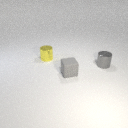
small gray rubber cube in front of small gray metal cylinder